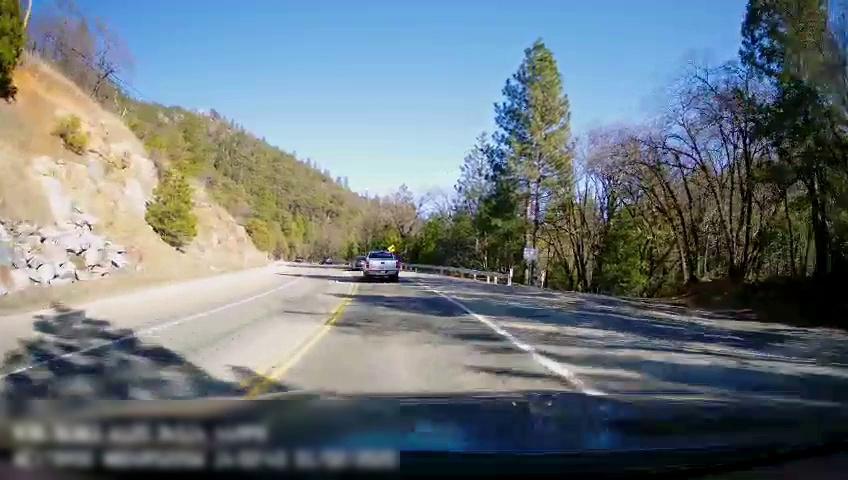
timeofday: Day
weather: Sunny
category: Drivable Space
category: Drivable Space
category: Vehicles | Truck
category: Vehicles | Car
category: Lanes | Opposite Lane
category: Lanes | Current Lane
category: Lanes | Opposite Lane
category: Lanes | Current Lane
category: Traffic | Signs